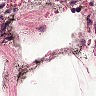
Metastatic tissue present: no